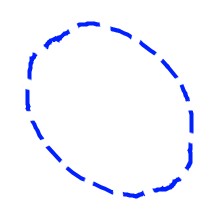
Shape: circle